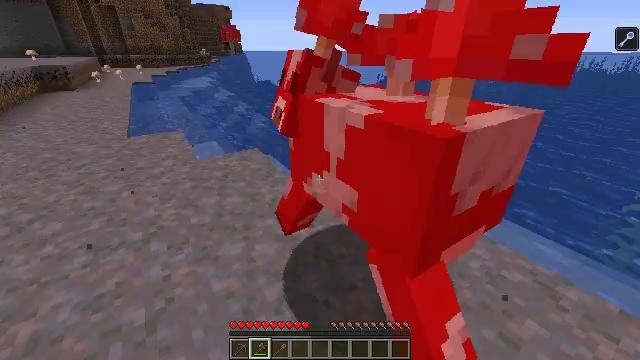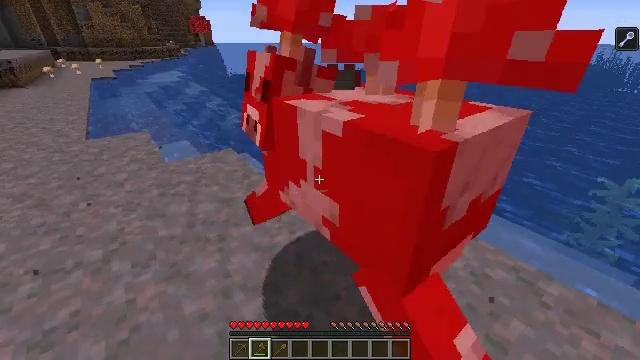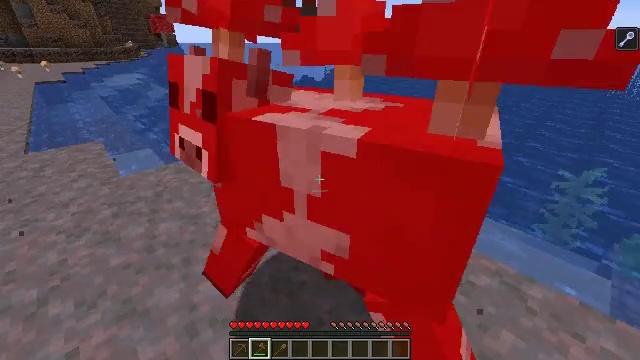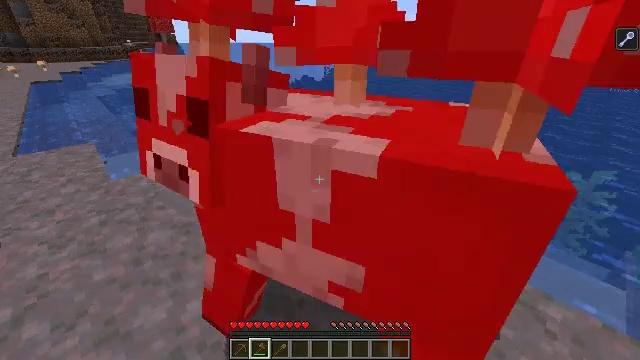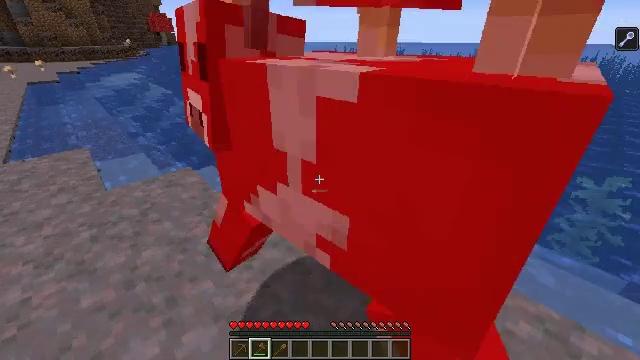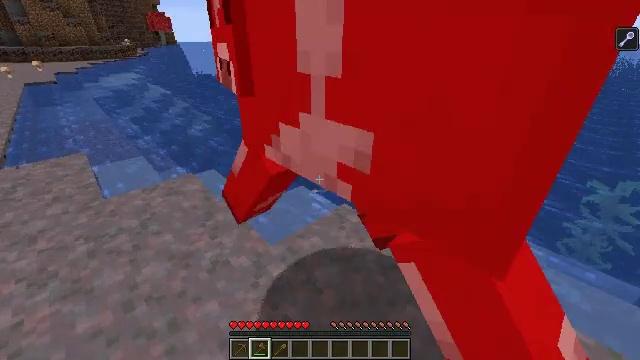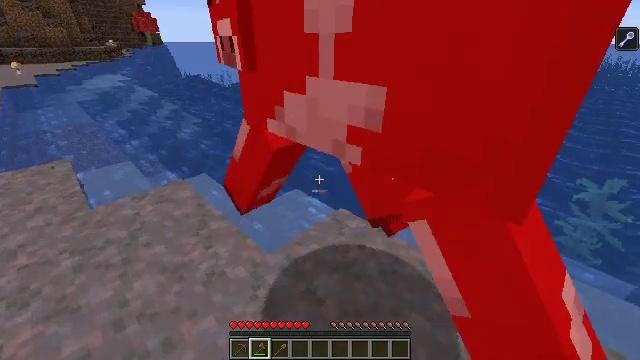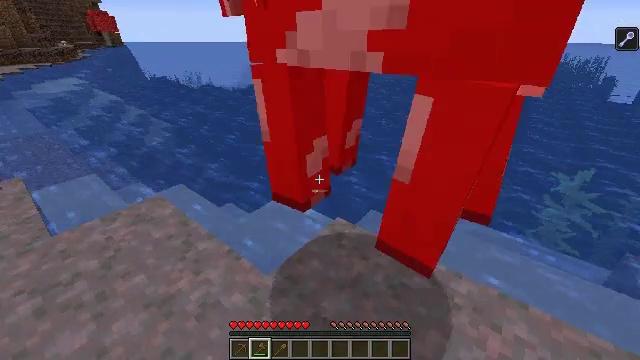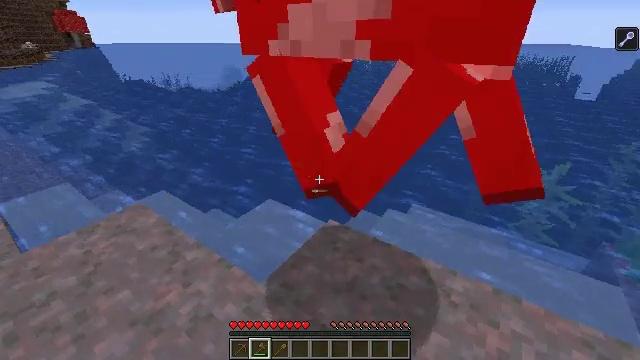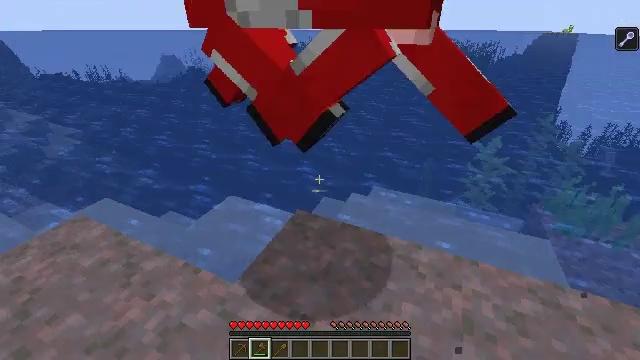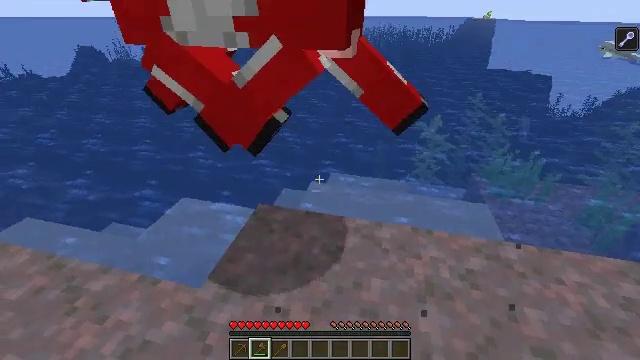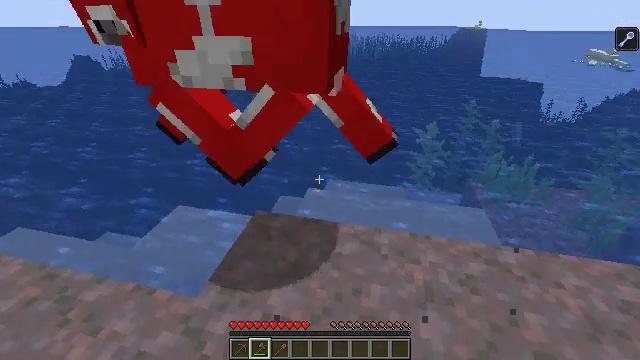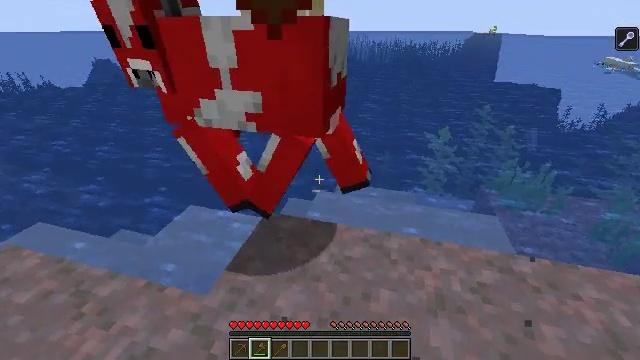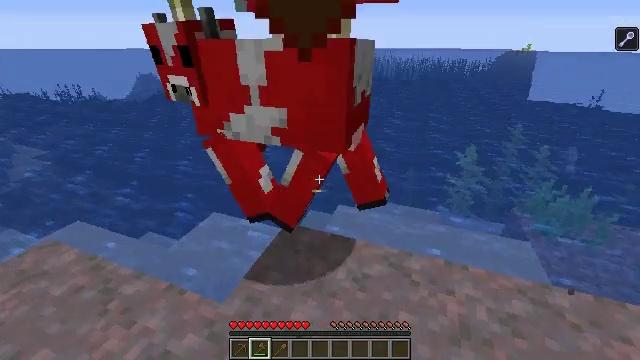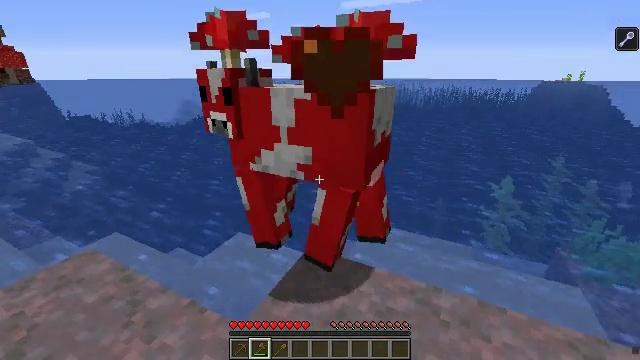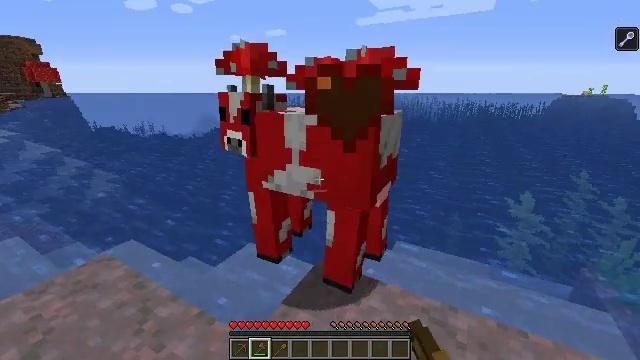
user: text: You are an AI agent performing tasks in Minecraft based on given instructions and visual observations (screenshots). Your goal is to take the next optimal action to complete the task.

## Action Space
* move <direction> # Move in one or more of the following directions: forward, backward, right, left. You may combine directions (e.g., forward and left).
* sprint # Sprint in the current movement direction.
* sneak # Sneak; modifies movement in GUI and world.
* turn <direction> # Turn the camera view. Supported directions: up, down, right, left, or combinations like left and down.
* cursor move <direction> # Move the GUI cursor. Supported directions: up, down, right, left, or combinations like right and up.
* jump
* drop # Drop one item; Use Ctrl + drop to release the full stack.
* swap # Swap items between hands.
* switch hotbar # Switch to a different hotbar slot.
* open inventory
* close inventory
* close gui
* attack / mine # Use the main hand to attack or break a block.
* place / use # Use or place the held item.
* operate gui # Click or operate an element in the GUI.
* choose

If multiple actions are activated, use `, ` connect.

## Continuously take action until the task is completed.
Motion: motion action
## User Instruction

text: Combat the mooshroom.
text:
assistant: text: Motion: move forward, turn right and down
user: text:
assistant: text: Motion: move forward, turn right
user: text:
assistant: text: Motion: move forward
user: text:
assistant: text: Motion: move forward and move left
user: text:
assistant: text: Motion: move forward and move left
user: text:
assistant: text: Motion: move forward and move left, turn right
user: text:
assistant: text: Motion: turn right
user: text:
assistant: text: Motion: turn right
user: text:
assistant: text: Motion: turn right and down
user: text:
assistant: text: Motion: turn right and down
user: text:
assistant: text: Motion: turn up
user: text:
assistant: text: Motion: turn left
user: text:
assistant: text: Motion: turn left and up
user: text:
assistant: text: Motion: turn left and up, attack / mine
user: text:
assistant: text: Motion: turn left and up, attack / mine
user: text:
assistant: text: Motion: attack / mine
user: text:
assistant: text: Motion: attack / mine
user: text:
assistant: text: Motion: attack / mine
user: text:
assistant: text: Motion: no_op